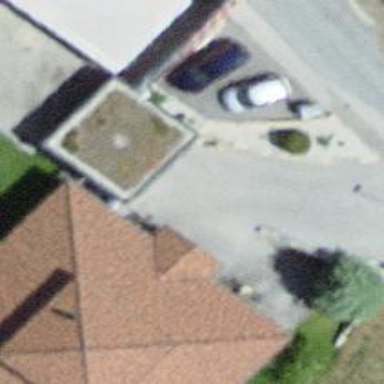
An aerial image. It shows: Building.